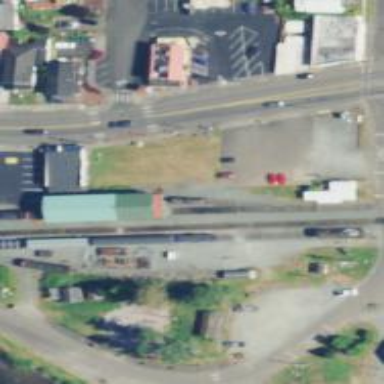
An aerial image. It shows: Rail spur service.